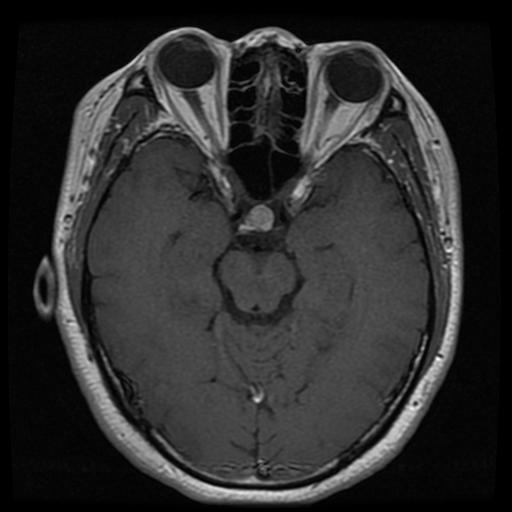
Label: pituitary